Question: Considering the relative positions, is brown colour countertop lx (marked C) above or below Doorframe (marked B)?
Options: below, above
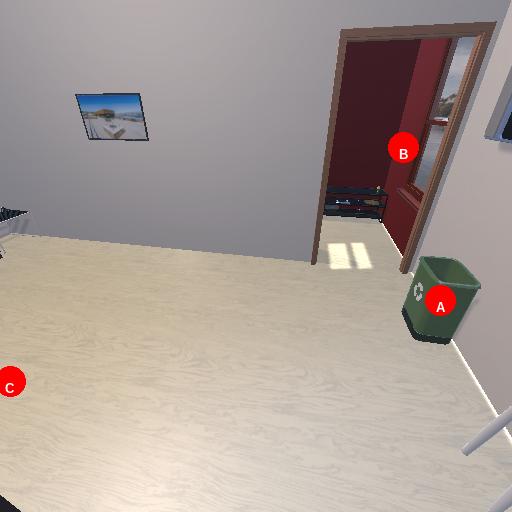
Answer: below